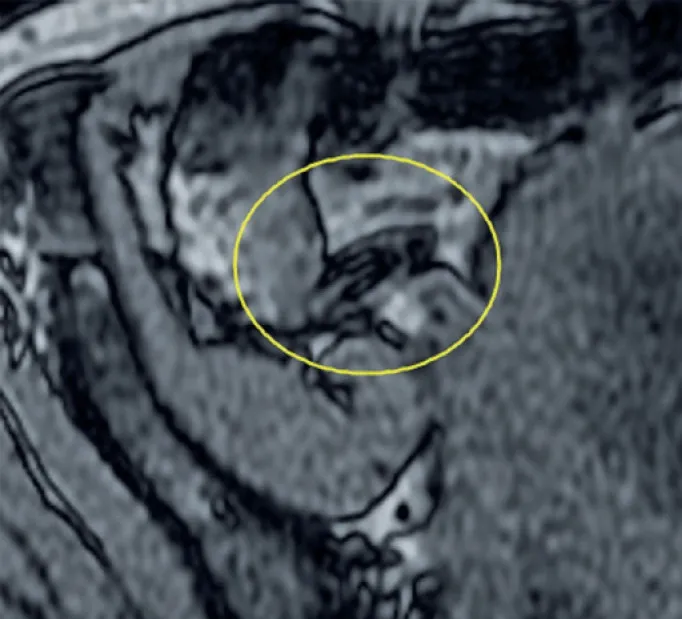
Cecal appendix showing drop on out-of-phase sequence sign, and showing fatty component.
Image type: radiology (mri)